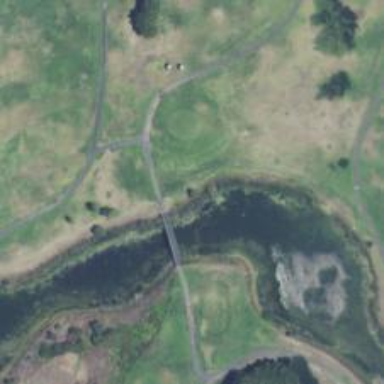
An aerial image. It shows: Path with asphalt surface crossing bridge. It is cartpath for golf.